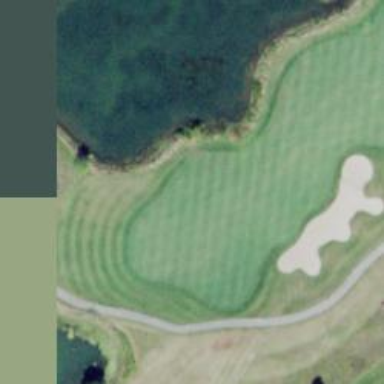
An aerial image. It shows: View of golf hole.